Field crop: tomato
Growth stage: 2
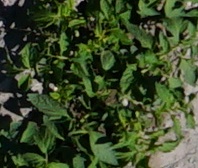
Species: tomato